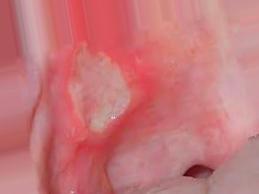
Condition: Mouth Ulcer